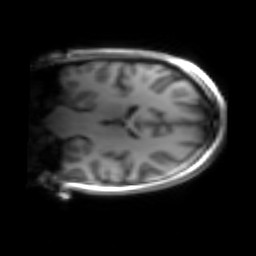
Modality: inplaneT1
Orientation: coronal
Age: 22
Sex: female
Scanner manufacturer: siemens
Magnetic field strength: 3 T
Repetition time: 1.2 s
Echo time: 0.00251 s